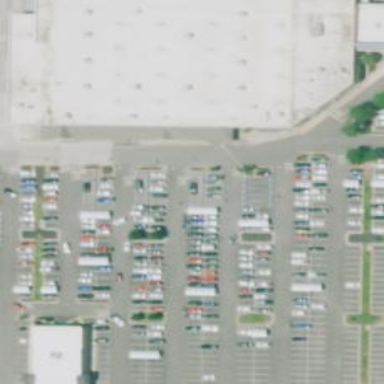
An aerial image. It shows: Parking space is available.